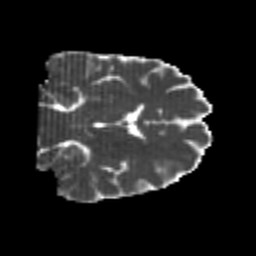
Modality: MD
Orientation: coronal
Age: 25
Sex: male
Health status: healthy
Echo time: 0.074 s